Interaction volume radius: 5 \u00c5
Interaction volume height: 30 \u00c5
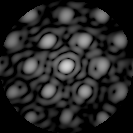
Disorder parameter: 0.2993